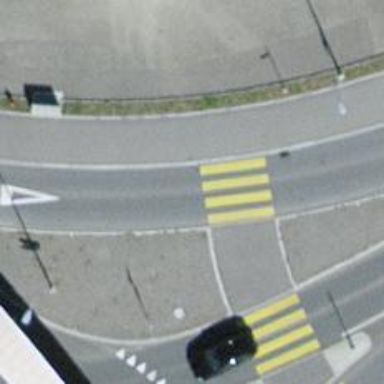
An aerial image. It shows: Asphalt road at the secondary link level.